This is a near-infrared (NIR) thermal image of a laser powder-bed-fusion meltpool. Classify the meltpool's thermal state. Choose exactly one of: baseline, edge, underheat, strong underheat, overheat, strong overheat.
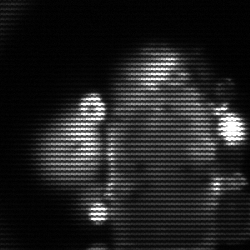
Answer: strong underheat